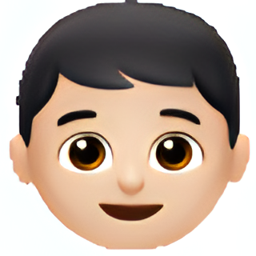
Name: boy
Emoji: 👦🏻
Group: People & Body
Sub-group: person